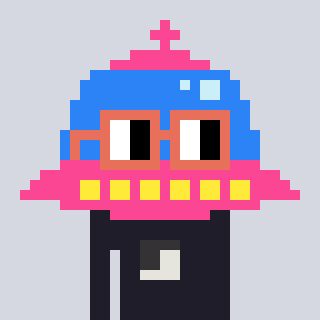
a pixel art character with square orange glasses, a ufo-shaped head and a grayscale-colored body on a cool background